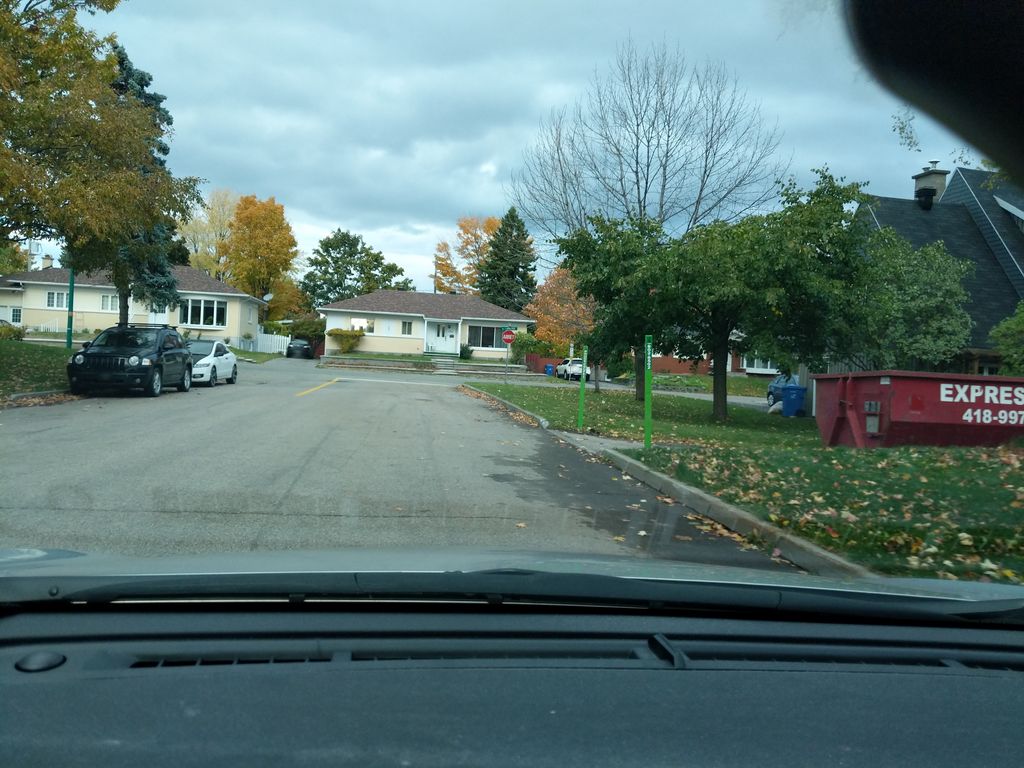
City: quebec_city